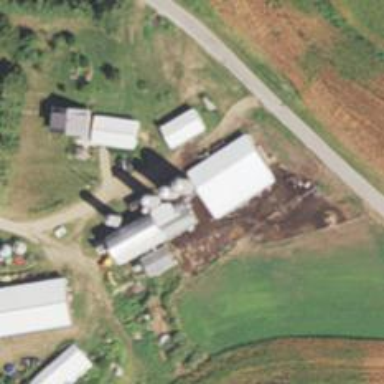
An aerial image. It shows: Silo.